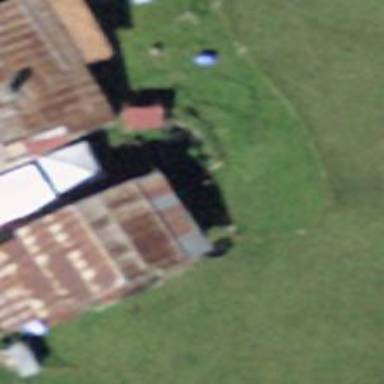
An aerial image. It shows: Barn.